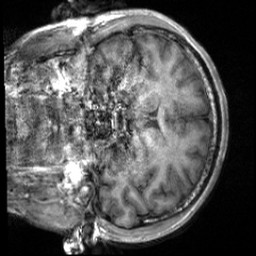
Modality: T1w
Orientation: coronal
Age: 27
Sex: male
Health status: healthy
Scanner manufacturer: siemens
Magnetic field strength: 3 T
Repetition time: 2 s
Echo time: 0.00232 s